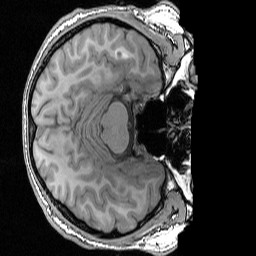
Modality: T1w
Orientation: axial
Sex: male
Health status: ill
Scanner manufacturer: siemens
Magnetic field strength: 3 T
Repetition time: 1.57 s
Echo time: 0.00342 s